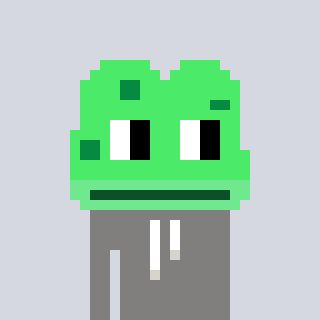
a pixel art character with square light green glasses, a frog-shaped head and a bluegrey-colored body on a cool background